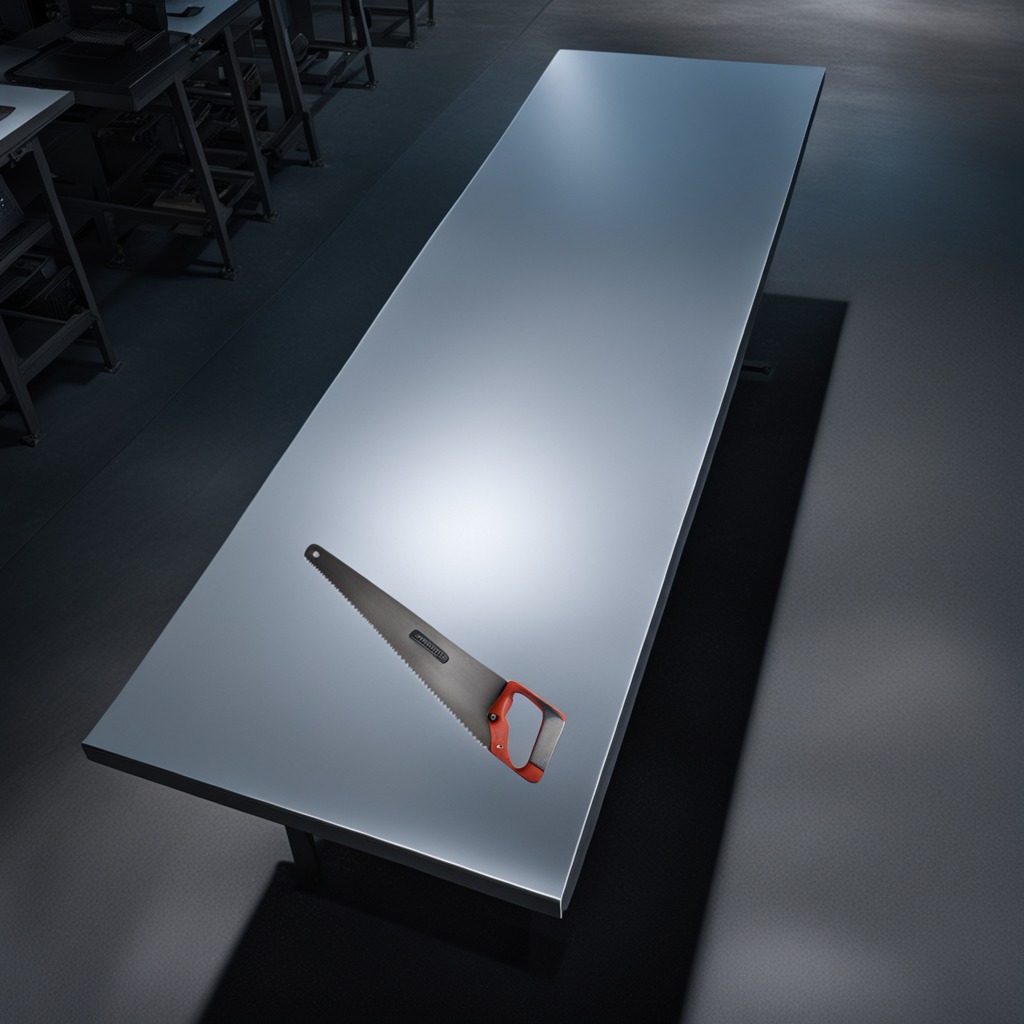
A metal saw is lying on the tabletop in the basement in the evening.